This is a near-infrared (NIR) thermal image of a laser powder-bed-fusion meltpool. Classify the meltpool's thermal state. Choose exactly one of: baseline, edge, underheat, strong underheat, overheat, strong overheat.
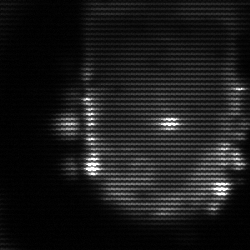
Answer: baseline